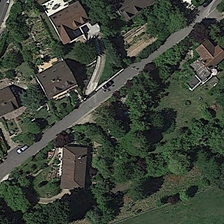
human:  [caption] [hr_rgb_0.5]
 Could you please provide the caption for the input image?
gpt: there are many tall trees on both sides of the road .

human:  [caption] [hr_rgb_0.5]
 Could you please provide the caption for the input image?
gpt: many grey roofed houses are built on both sides of the road .

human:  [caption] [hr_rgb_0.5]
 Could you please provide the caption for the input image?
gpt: there are many tall trees on both sides of the road .

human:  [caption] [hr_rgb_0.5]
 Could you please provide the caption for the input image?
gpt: many grey roofed houses are built on both sides of the road .

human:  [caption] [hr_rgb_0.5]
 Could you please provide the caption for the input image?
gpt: many grey roofed houses are built on both sides of the road .